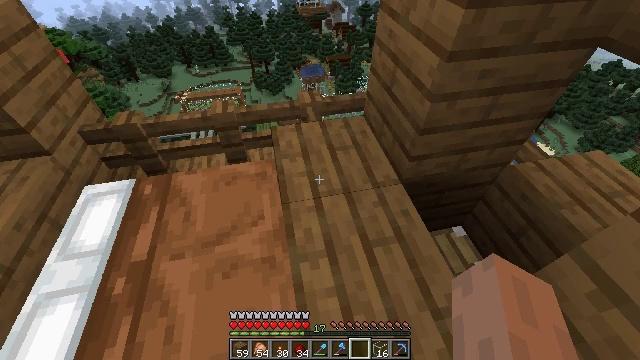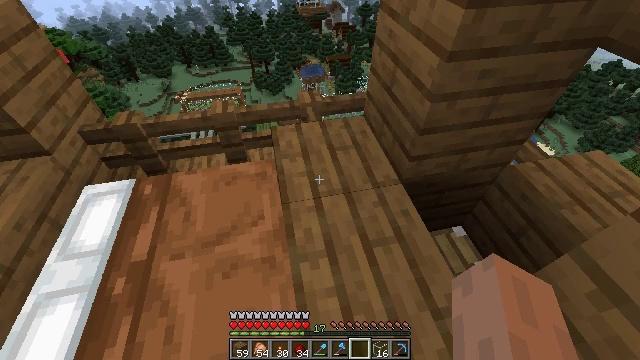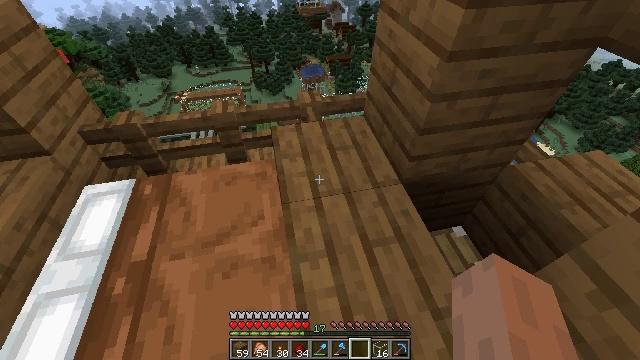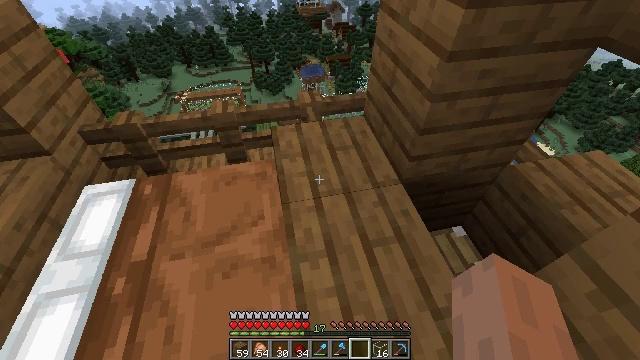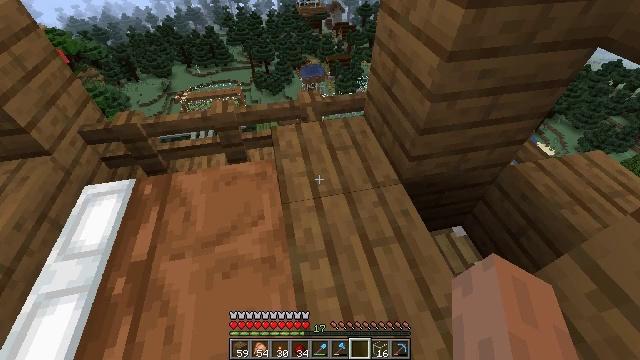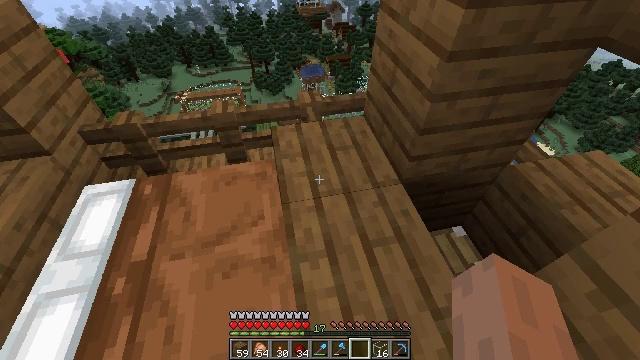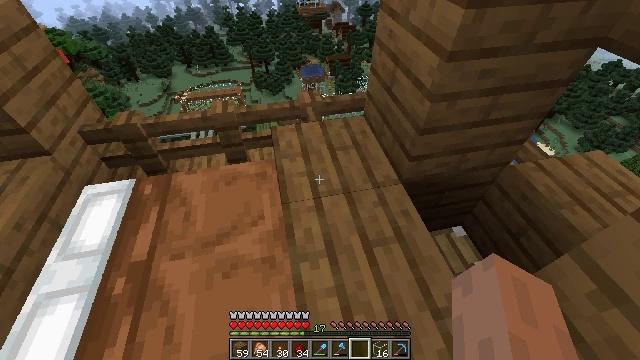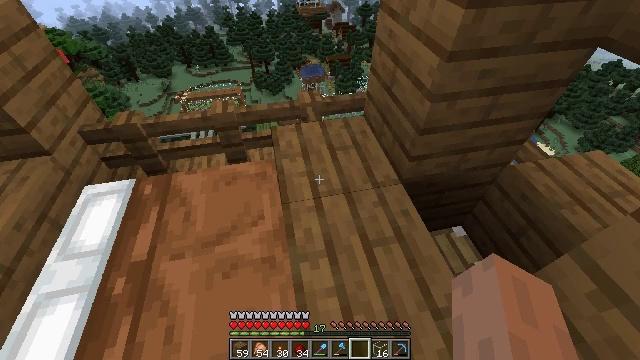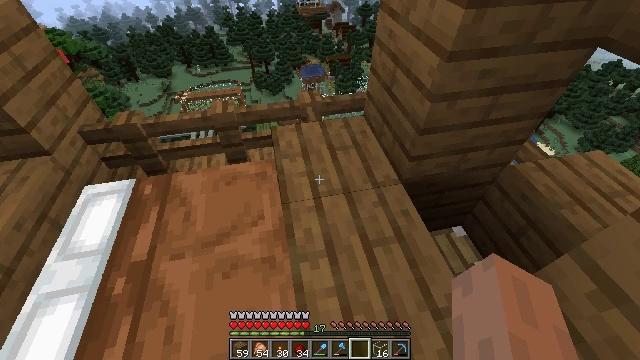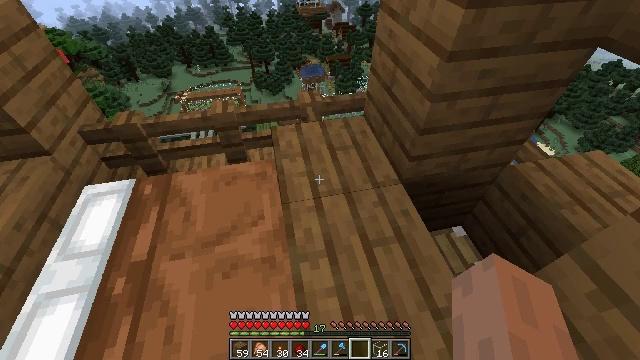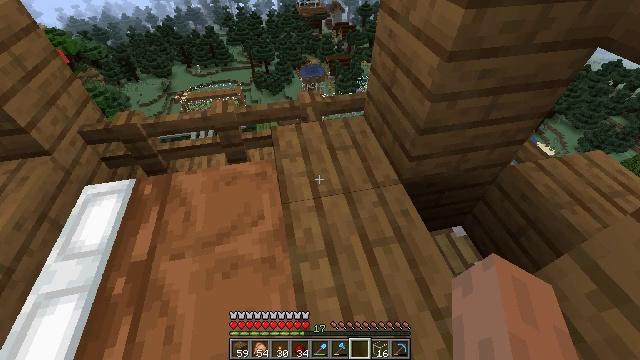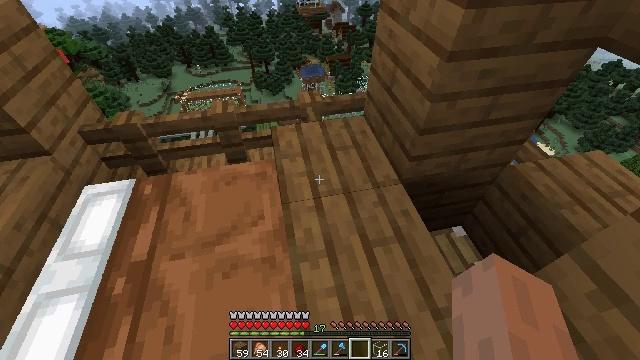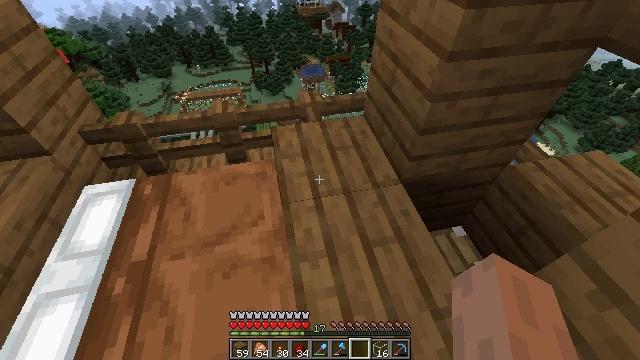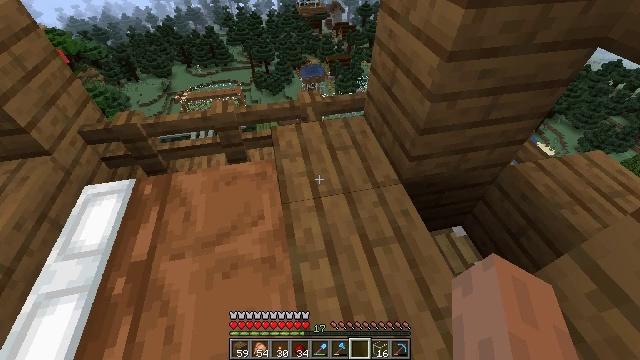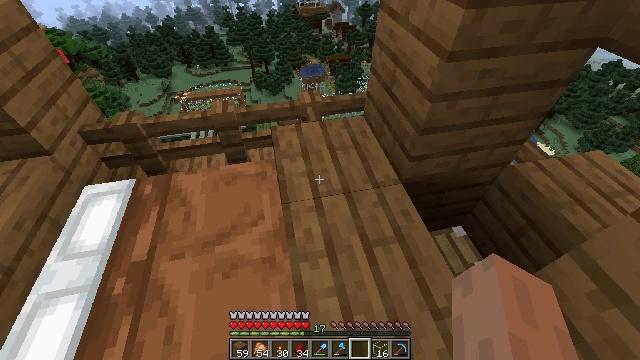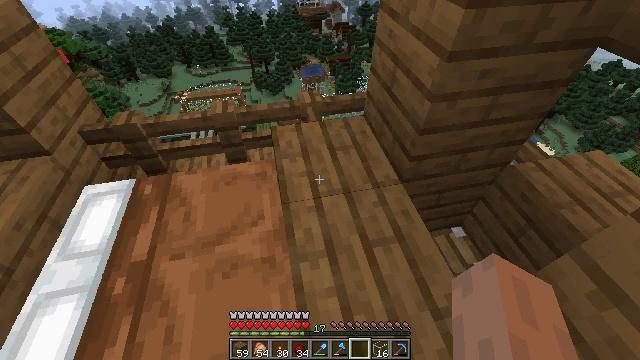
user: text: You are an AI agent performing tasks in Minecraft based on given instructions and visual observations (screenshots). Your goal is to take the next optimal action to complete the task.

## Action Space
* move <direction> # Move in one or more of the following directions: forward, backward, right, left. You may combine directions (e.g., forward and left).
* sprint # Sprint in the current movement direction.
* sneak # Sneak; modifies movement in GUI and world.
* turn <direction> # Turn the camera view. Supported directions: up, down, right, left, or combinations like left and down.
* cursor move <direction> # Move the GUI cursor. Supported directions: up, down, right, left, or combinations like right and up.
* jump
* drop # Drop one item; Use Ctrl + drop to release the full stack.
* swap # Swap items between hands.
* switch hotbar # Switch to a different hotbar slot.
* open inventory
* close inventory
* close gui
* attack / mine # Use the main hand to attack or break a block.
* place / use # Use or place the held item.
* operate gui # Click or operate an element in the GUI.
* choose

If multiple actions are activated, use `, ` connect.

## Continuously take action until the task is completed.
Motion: motion action
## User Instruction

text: Craft a brown bed.
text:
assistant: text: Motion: no_op
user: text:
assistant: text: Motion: no_op
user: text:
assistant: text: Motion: no_op
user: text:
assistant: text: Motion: no_op
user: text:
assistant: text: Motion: no_op
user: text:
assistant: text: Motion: no_op
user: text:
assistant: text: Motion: no_op
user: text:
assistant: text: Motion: no_op
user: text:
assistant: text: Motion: no_op
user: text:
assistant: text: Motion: no_op
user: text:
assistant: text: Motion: no_op
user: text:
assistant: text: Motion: no_op
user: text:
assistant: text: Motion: no_op
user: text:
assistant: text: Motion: no_op
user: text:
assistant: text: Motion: no_op
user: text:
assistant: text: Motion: no_op
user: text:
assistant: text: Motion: no_op
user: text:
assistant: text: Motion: no_op
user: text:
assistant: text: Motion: no_op
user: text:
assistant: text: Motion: no_op
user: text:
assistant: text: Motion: no_op
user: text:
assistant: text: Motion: no_op
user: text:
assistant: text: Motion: no_op
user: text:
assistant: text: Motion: no_op
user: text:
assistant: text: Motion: no_op
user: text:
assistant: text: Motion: no_op
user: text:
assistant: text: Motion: no_op
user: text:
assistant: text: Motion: no_op
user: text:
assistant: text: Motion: no_op
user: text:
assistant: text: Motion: no_op